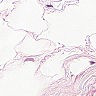
Metastatic tissue present: no